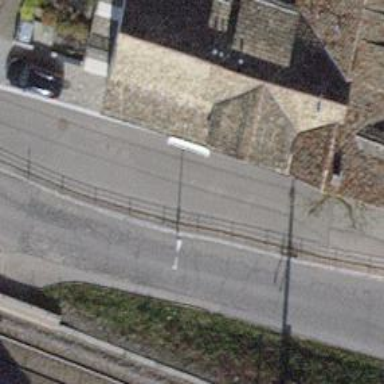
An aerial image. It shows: Retaining wall.